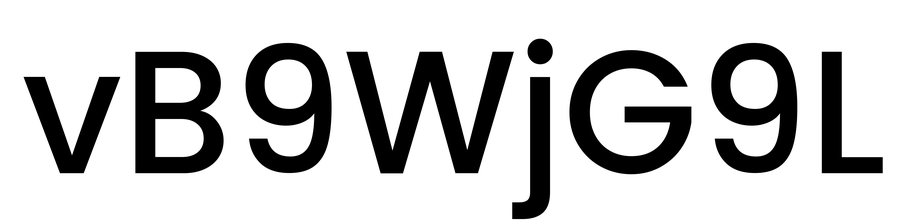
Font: Poppins-Medium